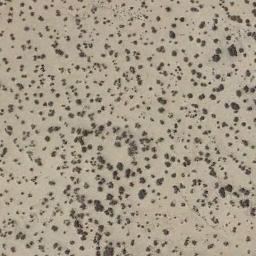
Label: chaparral